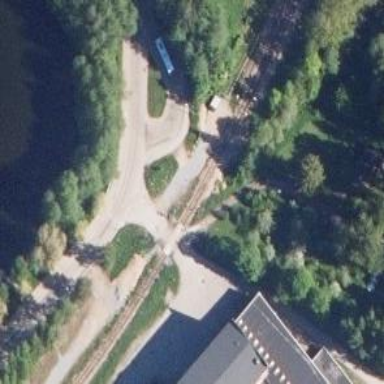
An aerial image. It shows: Railway track classified as B1.